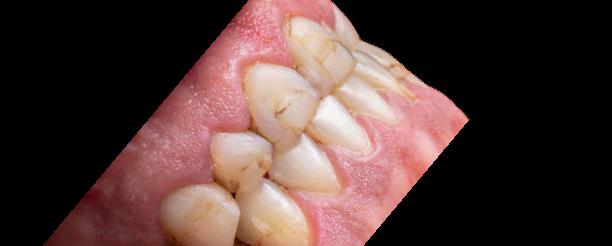
Condition: Calculus